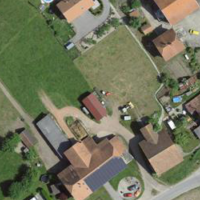
EUNIS habitat code: 52
Species observed at this site:
Senecio vulgaris